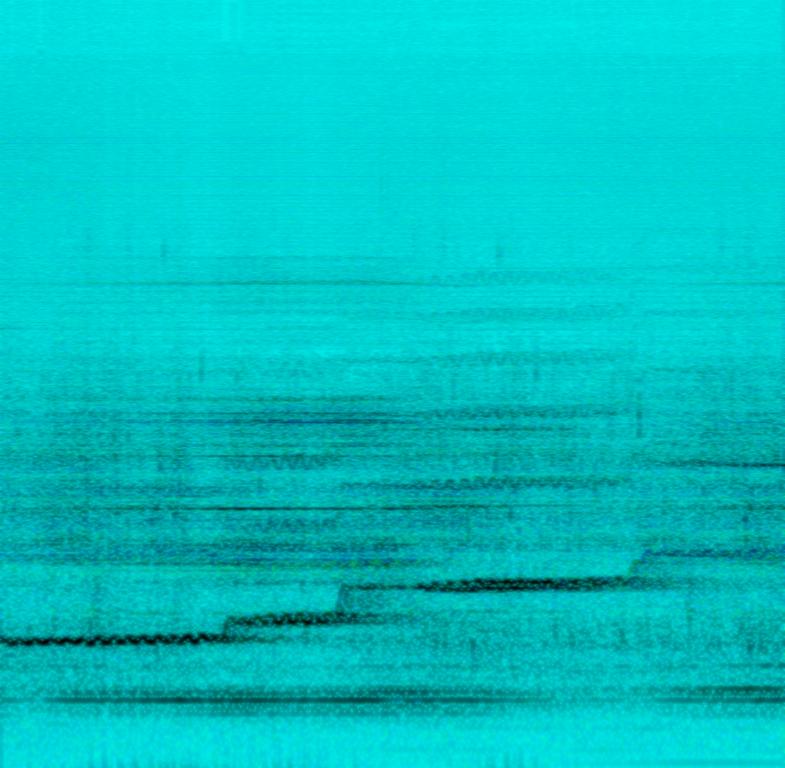
The low quality recording features a theremin solo melody. It sounds haunting, intense, suspenseful and cold. There are some water flowing sounds in the background. The recording is mono and noisy.